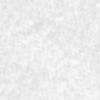
Label: no_change